Interaction volume radius: 5 \u00c5
Interaction volume height: 10 \u00c5
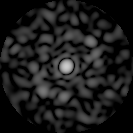
Disorder parameter: 0.8725